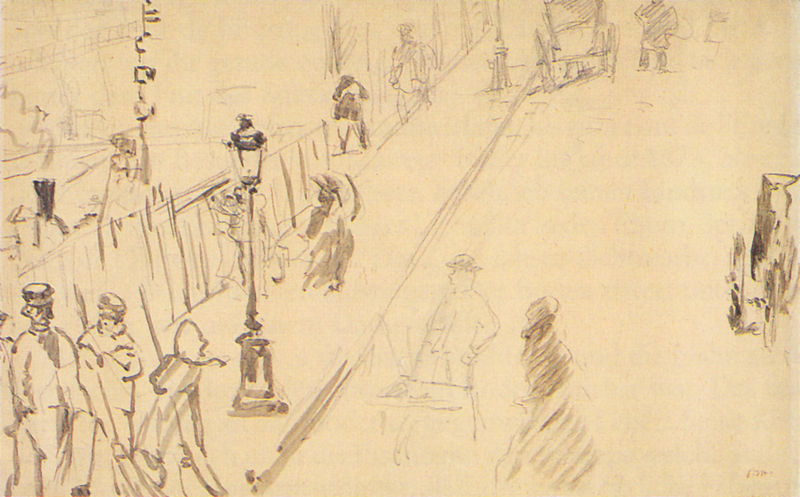
Titel: La Rue Mosnier
Künstler: Édouard Manet
Standort: Chicago (Illinois)
Institution: The Art Institute of Chicago
Schlagwörter: baum, gruppe, mann, schatten, wasser, weiß, aquarell, fluss, frauen, impressionismus, landschaft, menschen, ocker, stadt, ufer, bewegung, braun, frankreich, frau, fussgänger, grau, hut, hüte, jahrhundertwende, lampe, laterne, laternen, licht, männer, nase, paris, schaufenster, schwarz, skizze, strasse, strassenszene, szene, zeichen, zeichnung, dame, eis, haus, weg, zaun, beige, leute, mode, zylinder, hose, mütze, mützen, wand, arm, kleidung, mensch, stehen, stein, ärmel, signatur, häuser, brücke, gehen, gitter, figur, händler, kind, personen, leuchte, musiker, karren, räder, schnell, kopfbedeckung, papier, umrisse, ansicht, fassade, passanten, pflaster, studie, mast, reisig, grafik, graphik, tag, wasserfarbe, linien, spazieren, kutsche, kutschen, beleuchtung, sepia, auto, figuren, rad, seine, wagen, wagenrad, promenade, staffage, steg, soldaten, maler, metall, geländer, stufe, besen, jackett, striche, tusche, auslage, berlin, verkäufer, bürgersteig, gehsteig, schraffur, gehweg, schwarzweiß, trottoir, waffen, gendarm, konturen, bordstein, schraffiert, zille, bleistift, entwurf, kunst, flanieren, tinte, fahrrad, rue, mauern, straßenlaterne, verkehr, leicht, spaziergänger, belebt, london, rinnstein, stahl, schattenfiguren, schraffierung, abgeschnitten, rötel, radfahrer, schaufel, autos, kandelaber, gaslaterne, rinne, silhuette, franzose, boulevard, tuschzeichnung, fußweg, graphit, handzeichnung, tuschezeichnung, überführung, chamois, droschken, skizzenhaft, flaneur, flaneure, ampel, flüchtig, mäume, brückengeländer, soldate, bauzaun, sketch, überqueren, spree, schraffieren, gosse, geschäftig, fahrad, schlampig, champs, silhuetten, corso, croquis, droschekn, eisverkäufer, insdustrailisierung, insutrie, kehren, rasch, rickscha, strassenfeger, straßenkehrer, strohbesen, klamotten, 19. jahhundert, üaris, pstraße